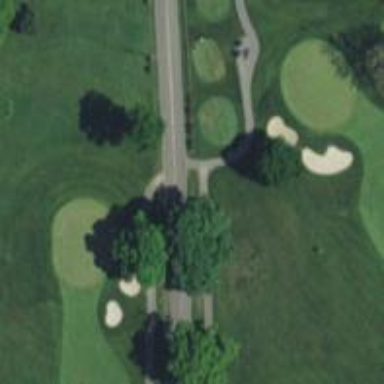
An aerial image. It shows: Pathway for golfing.